Question:
Question How do I send information from text54 to the table view below field name notes.
What would be the code.
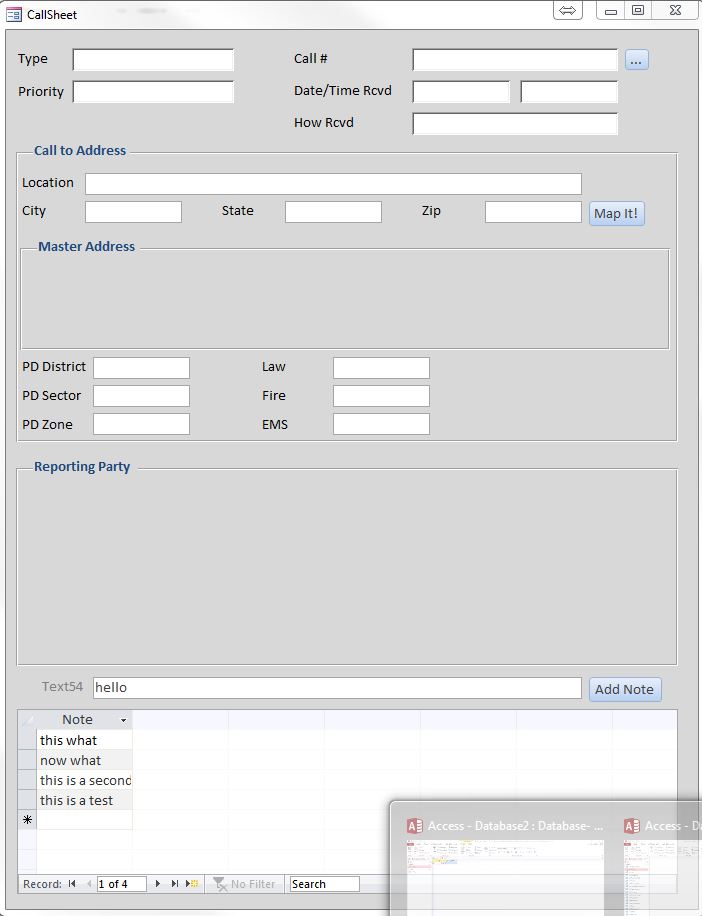
Answer: In the OnClick event of the Add Note button:
'''
Dim db as Database
Dim rec as Recordset
Set db = CurrentDB
set rec = db.OpenRecordSet ("Select * from YourTableName")
rec.AddNew
rec("Notes") = "" & Me!Text54 & ""
rec.Update
rec.Close
db.Close
'''
You may have to tinker with the rec("Notes") line, it may need to be Me!text54.Text or Me!Text54.Value, I can't remember.
Oh, and once you've added the record, you'll probably have to refresh that table view so it shows up. I can't tell if it's a subform or whatever so I can't tell you exactly how to do it.